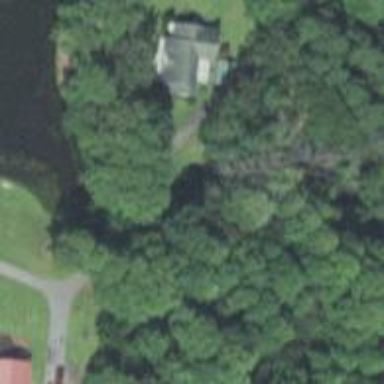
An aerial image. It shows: Driveway.